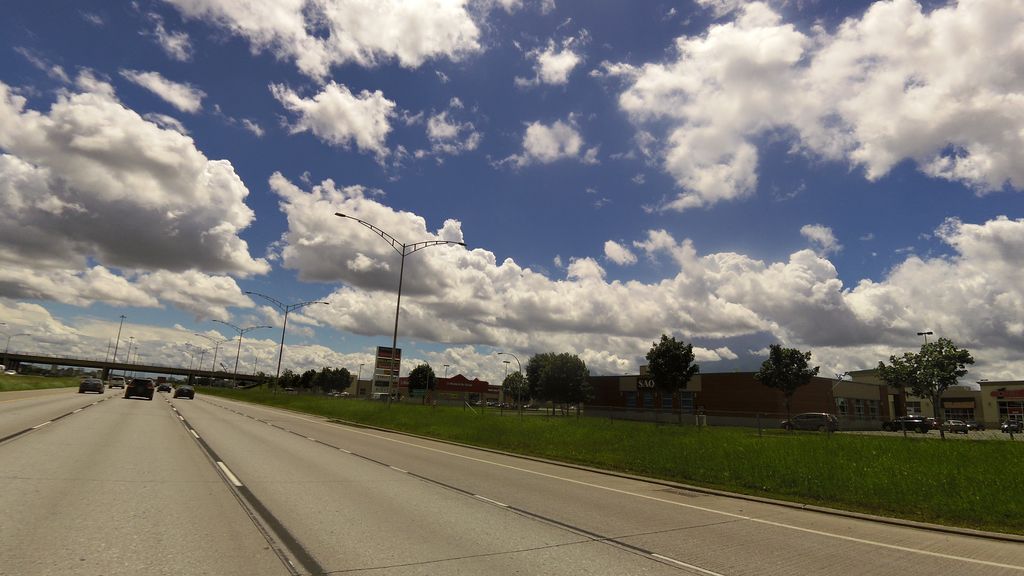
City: montreal